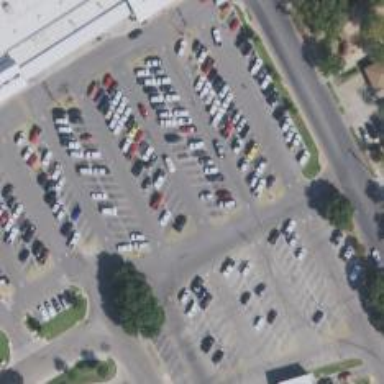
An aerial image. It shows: Parking area with surface.